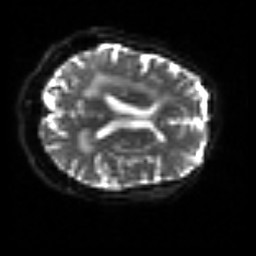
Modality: sbref
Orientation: axial
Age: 62
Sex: female
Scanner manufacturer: siemens
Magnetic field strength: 3 T
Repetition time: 3.2 s
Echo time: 0.081 s